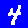
Digit: 4